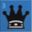
Piece: bQ